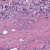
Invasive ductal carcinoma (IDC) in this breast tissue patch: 1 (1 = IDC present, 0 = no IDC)